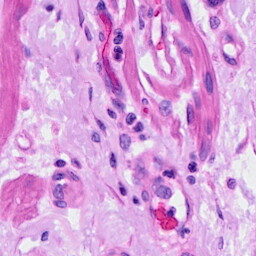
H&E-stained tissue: Ovarian